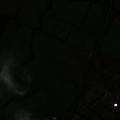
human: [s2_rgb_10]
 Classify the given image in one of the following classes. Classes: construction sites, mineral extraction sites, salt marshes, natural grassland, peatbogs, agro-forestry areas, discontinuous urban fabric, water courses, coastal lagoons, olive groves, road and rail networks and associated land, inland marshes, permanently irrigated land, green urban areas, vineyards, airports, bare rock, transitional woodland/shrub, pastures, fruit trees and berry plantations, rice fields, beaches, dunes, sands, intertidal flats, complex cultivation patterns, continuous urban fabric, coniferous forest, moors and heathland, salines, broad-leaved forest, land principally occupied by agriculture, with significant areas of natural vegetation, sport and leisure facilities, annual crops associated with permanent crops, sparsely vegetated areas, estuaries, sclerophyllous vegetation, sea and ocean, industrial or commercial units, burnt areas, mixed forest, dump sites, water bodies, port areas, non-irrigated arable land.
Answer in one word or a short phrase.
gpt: discontinuous urban fabric, non-irrigated arable land, pastures, complex cultivation patterns